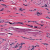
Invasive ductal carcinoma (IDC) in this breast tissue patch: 1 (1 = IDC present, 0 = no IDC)